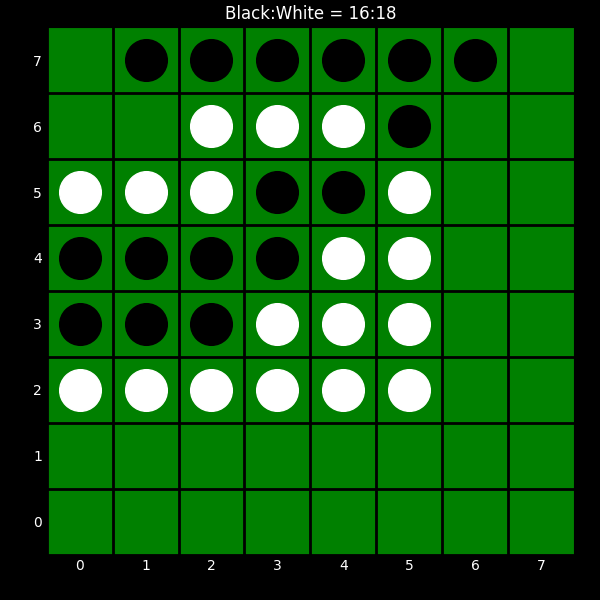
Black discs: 16
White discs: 18